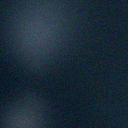
Screen state: off